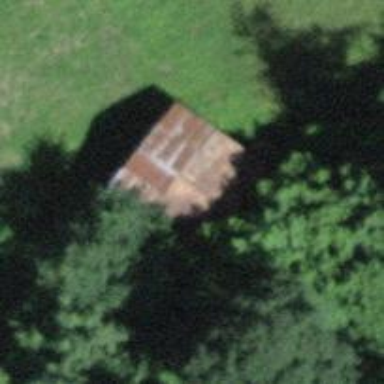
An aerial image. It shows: Barn.